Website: walmart
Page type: customer-info-address
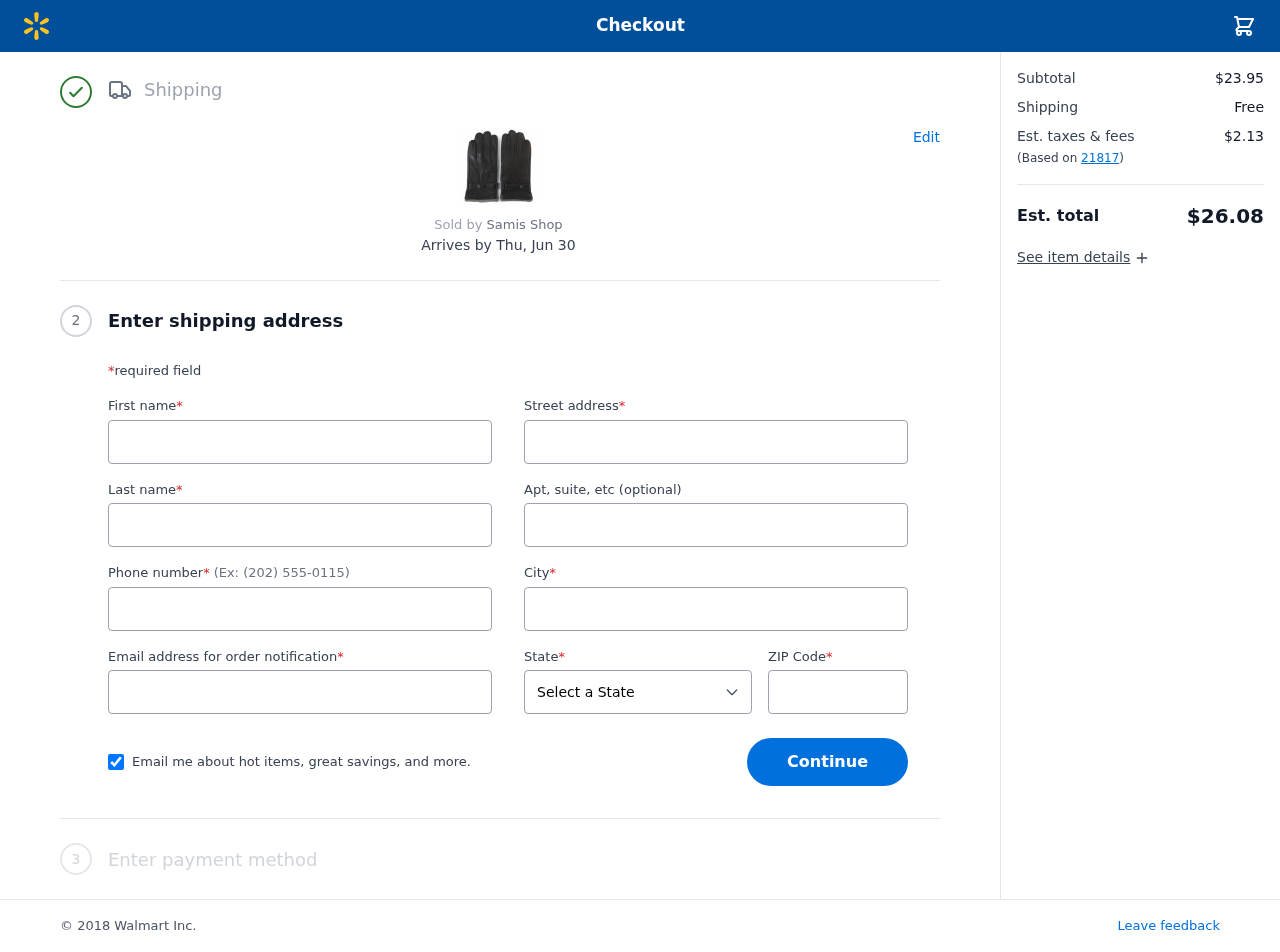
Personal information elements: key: PII_CITY
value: Thomaschester
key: PII_EMAIL
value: rchen@yahoo.com
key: PII_FIRSTNAME
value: Robin
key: PII_LASTNAME
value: Chen
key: PII_PHONE
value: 9236851356
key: PII_POSTCODE
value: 21817
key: PII_STATE
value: Florida
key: PII_STREET
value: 14625 Carpenter Road
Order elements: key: ORDER_DELIVERY_DATE
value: Thu, Jun 30
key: ORDER_SUBTOTAL
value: $23.95
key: ORDER_SHIPPING_COST
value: Free
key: ORDER_TAX
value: $2.13
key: ORDER_TOTAL
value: $26.08